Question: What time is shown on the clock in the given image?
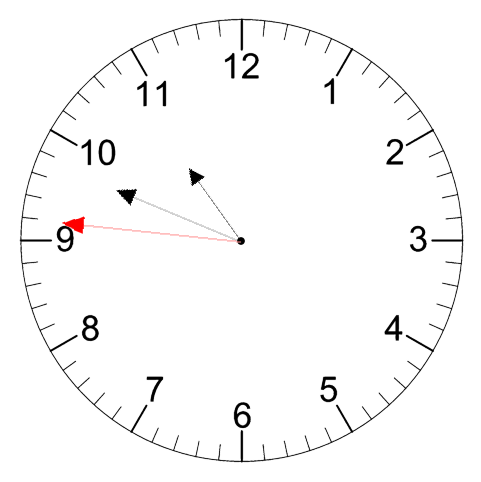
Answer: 10:48:46